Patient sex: M
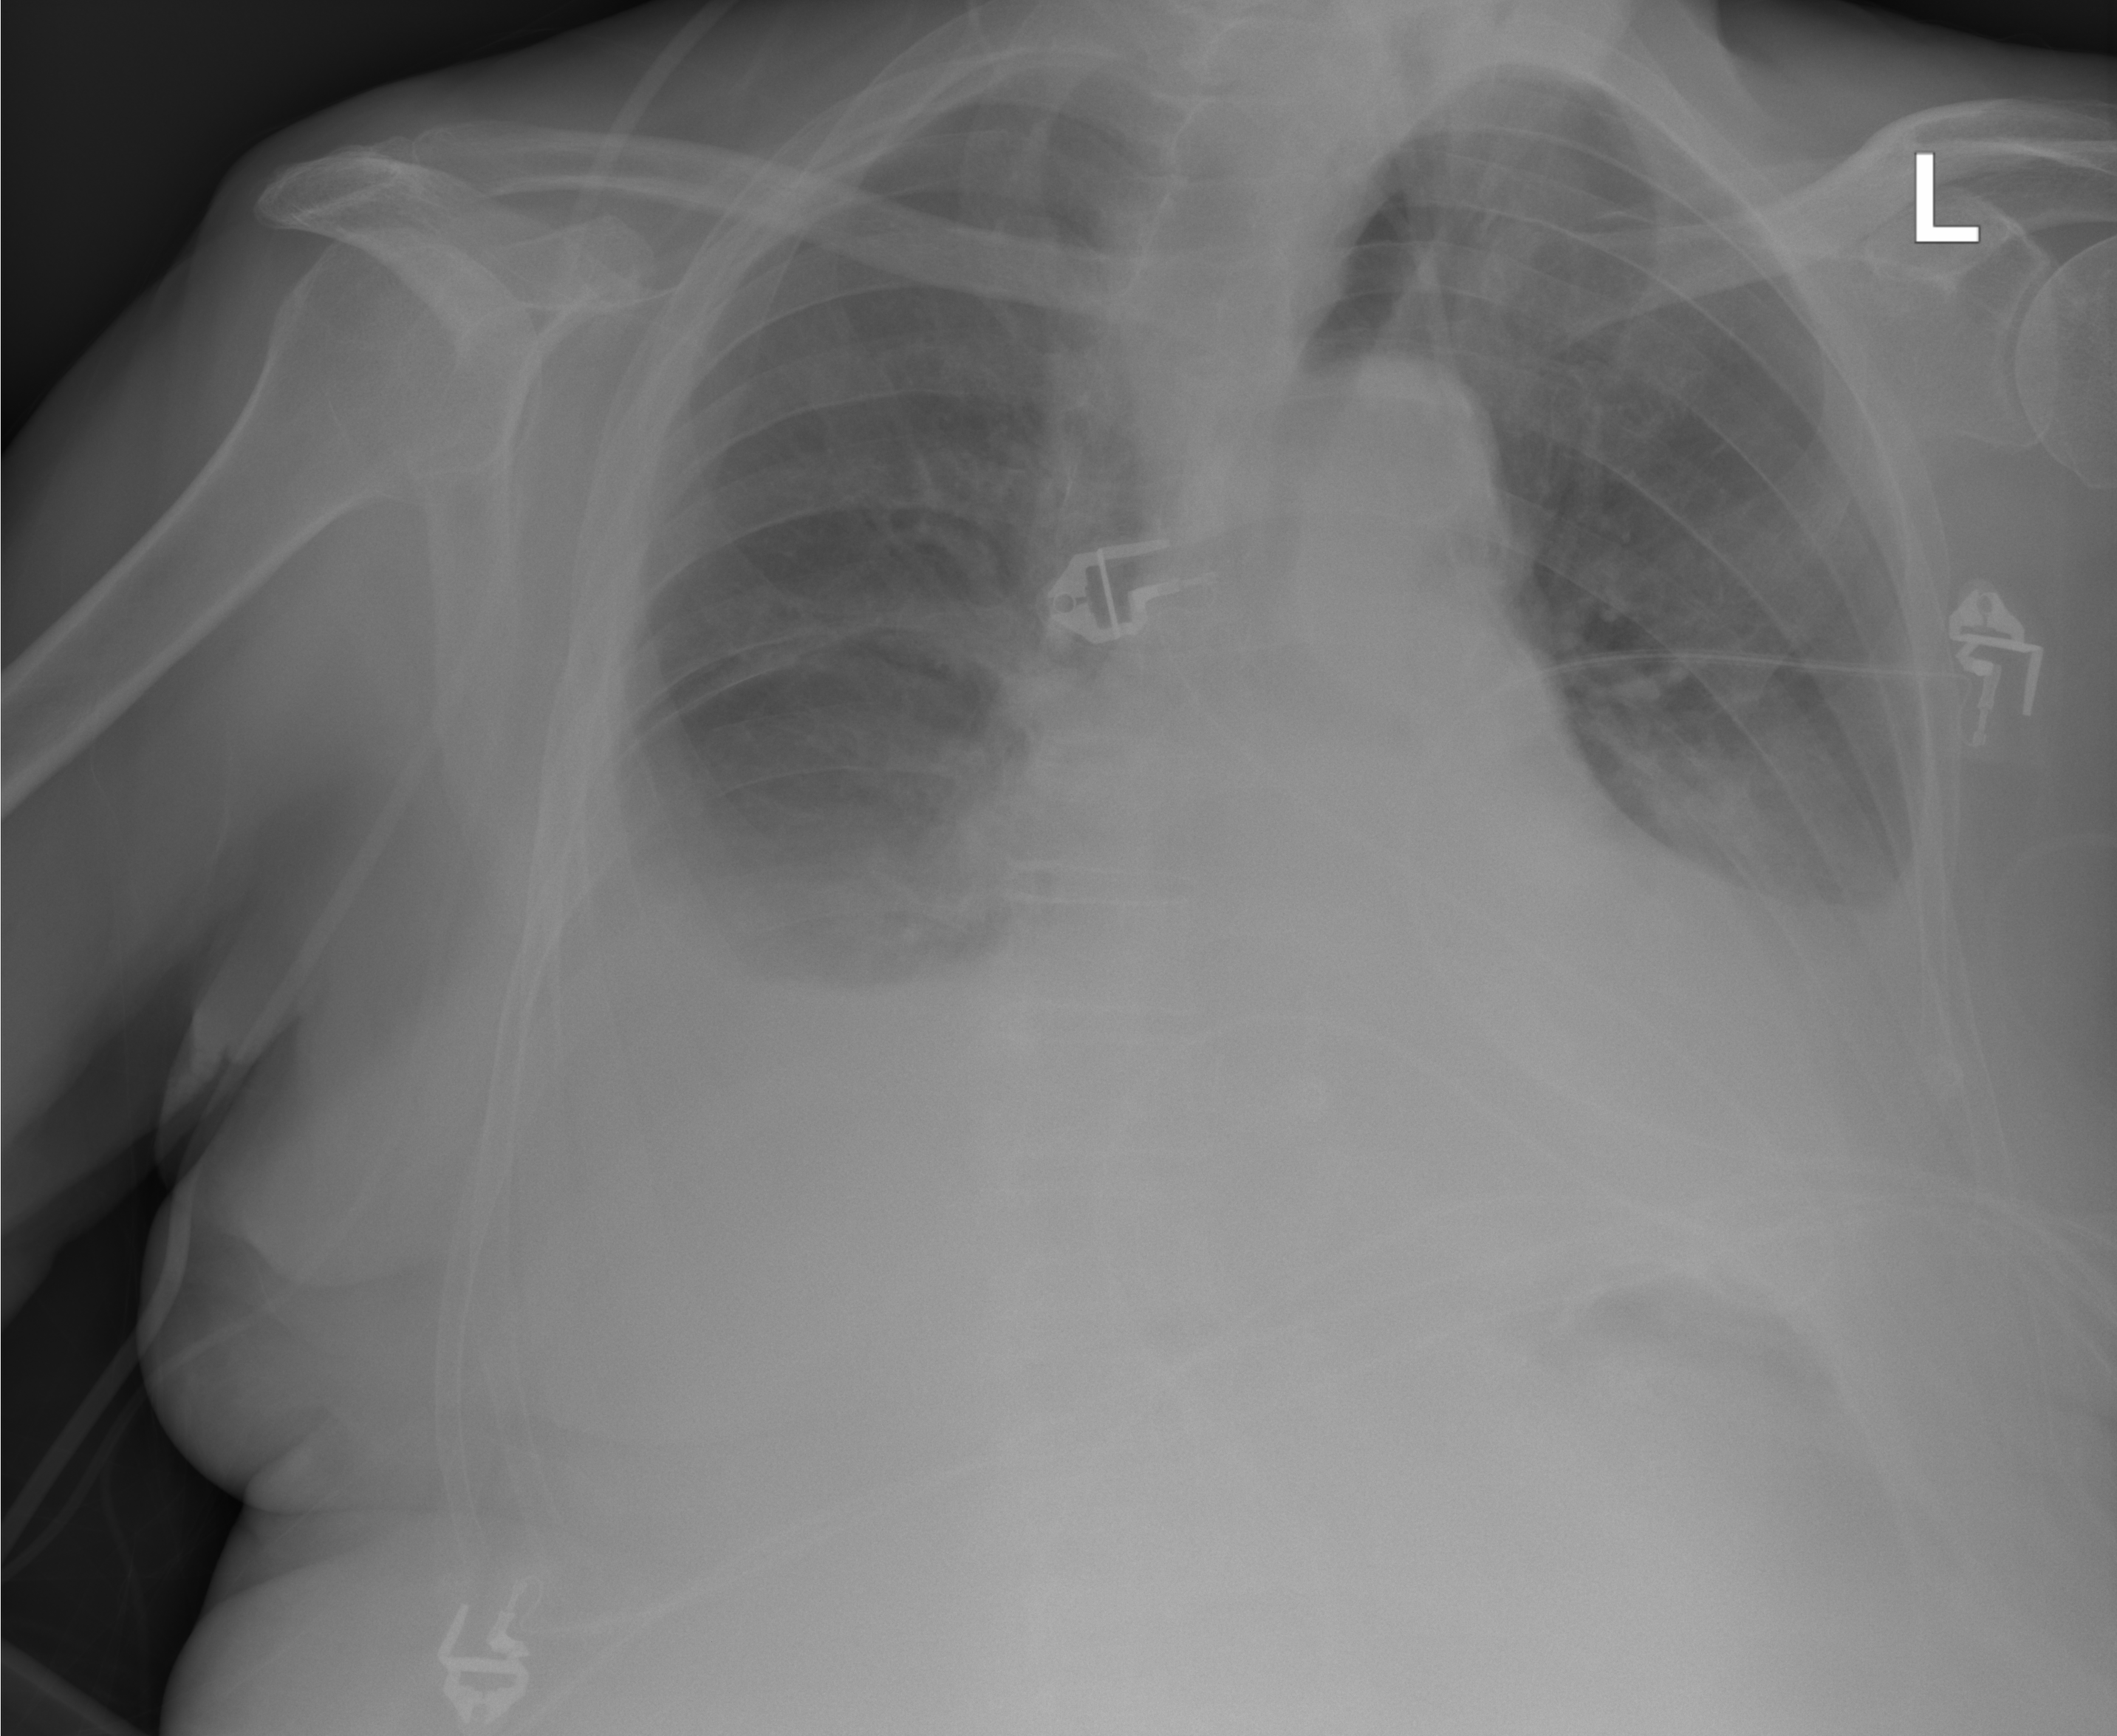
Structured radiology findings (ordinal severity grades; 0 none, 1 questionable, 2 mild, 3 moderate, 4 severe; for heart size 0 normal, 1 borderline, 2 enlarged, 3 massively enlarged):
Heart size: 0
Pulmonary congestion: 2
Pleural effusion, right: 3
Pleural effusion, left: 3
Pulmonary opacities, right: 0
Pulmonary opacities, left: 0
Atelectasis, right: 2
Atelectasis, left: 2